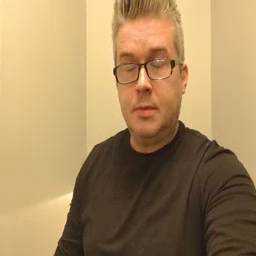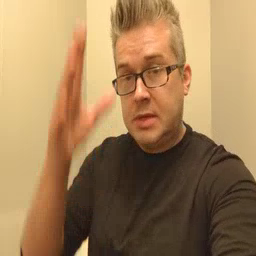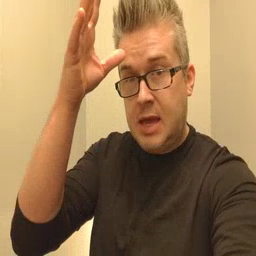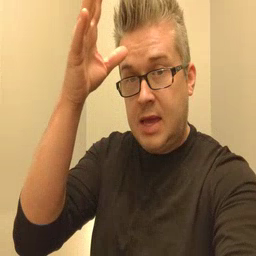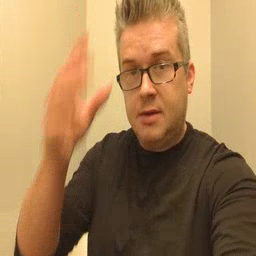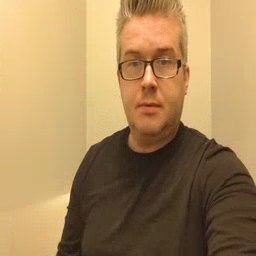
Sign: dad